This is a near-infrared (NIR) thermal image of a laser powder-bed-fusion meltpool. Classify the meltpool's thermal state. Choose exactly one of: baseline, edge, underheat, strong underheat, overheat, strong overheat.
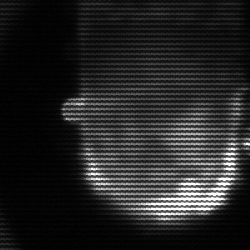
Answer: baseline